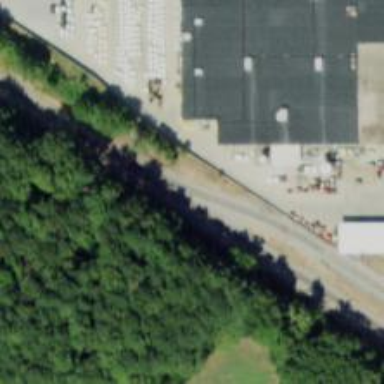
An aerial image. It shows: Rail spur service.